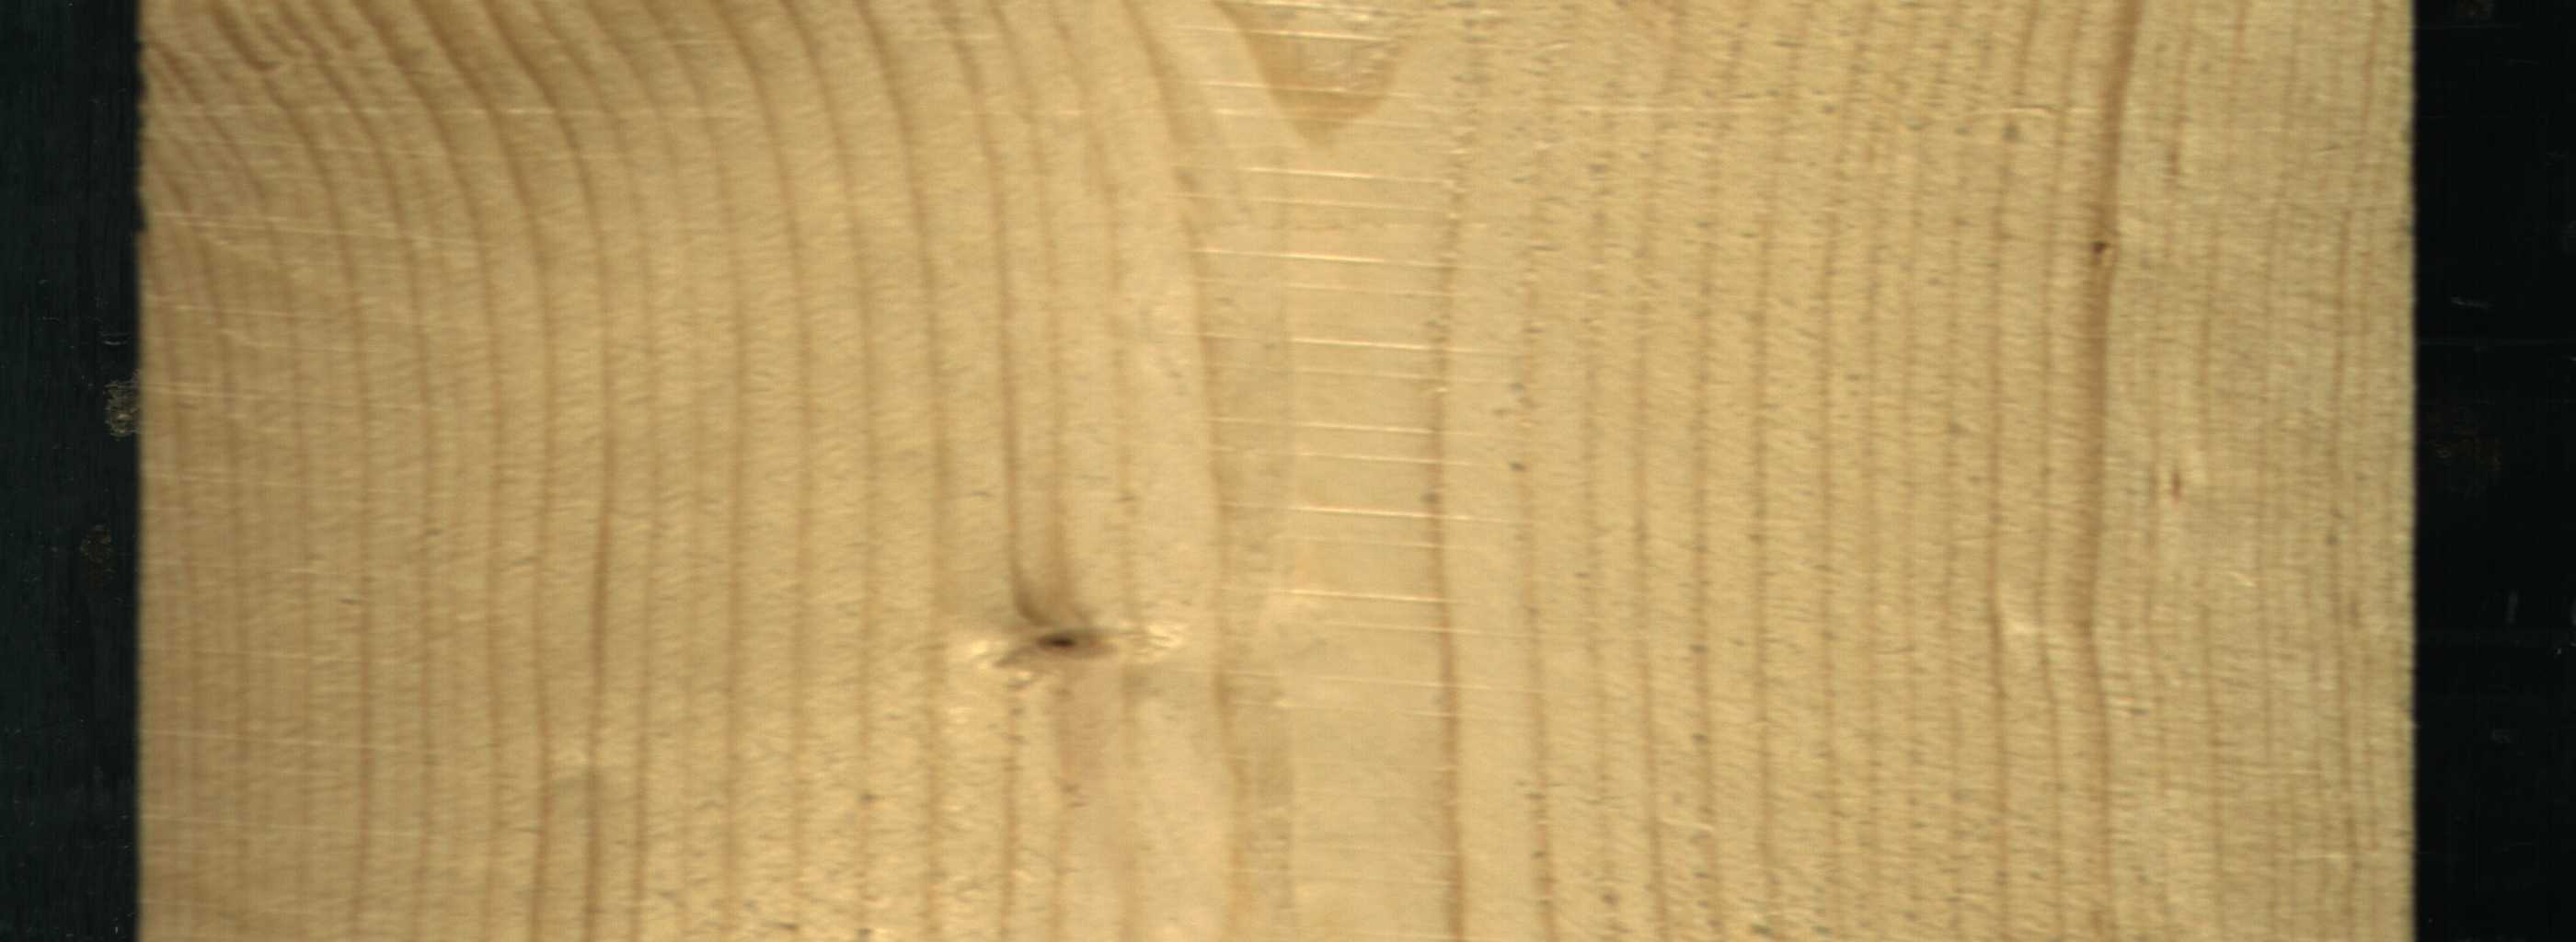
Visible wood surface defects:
Live_Knot